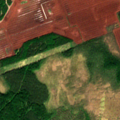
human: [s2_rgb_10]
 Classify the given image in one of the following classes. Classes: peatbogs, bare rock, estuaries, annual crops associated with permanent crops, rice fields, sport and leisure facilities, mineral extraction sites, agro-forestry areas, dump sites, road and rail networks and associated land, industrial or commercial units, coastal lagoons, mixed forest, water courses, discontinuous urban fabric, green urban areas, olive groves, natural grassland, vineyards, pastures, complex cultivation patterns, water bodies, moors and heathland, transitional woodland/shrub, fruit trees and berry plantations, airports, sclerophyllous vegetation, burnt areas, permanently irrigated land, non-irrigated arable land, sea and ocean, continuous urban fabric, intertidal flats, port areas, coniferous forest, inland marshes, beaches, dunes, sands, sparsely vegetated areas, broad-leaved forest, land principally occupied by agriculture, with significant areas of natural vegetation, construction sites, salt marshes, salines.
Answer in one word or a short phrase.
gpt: coniferous forest, mixed forest, peatbogs